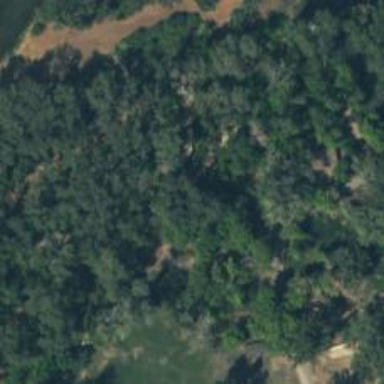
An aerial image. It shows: Disc golf tee area.